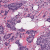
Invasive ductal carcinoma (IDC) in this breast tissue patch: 1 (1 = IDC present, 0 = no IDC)